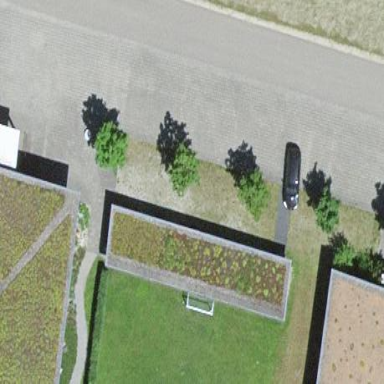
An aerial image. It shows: Parking area.